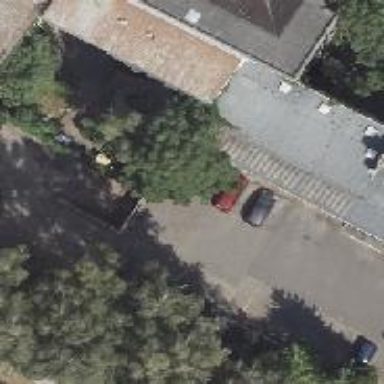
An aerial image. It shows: Parking entrance.